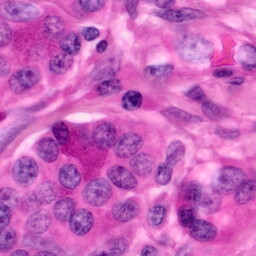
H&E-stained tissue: Pancreatic